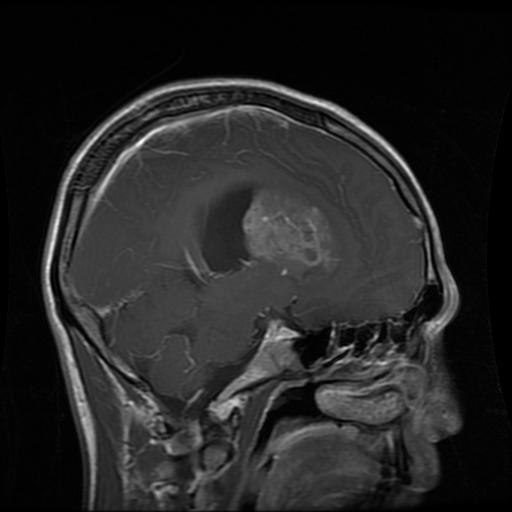
Label: glioma